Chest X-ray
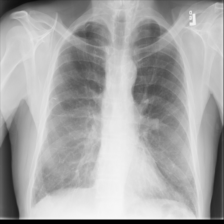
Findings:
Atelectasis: negative
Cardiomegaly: negative
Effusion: negative
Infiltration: negative
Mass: negative
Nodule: negative
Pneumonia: negative
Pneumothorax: negative
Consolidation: negative
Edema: negative
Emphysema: negative
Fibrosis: negative
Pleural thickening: negative
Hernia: negative